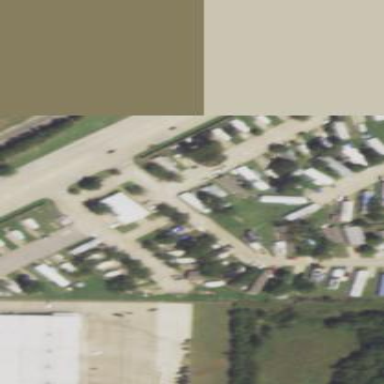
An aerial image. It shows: Residential area known as trailer park.